Interaction volume radius: 5 \u00c5
Interaction volume height: 15 \u00c5
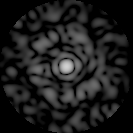
Disorder parameter: 0.7765